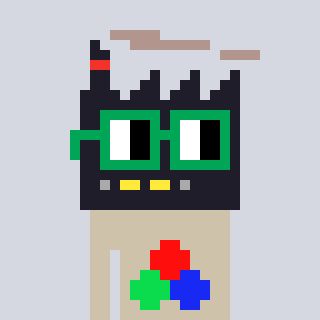
a pixel art character with square green glasses, a factory-shaped head and a bege-colored body on a cool background